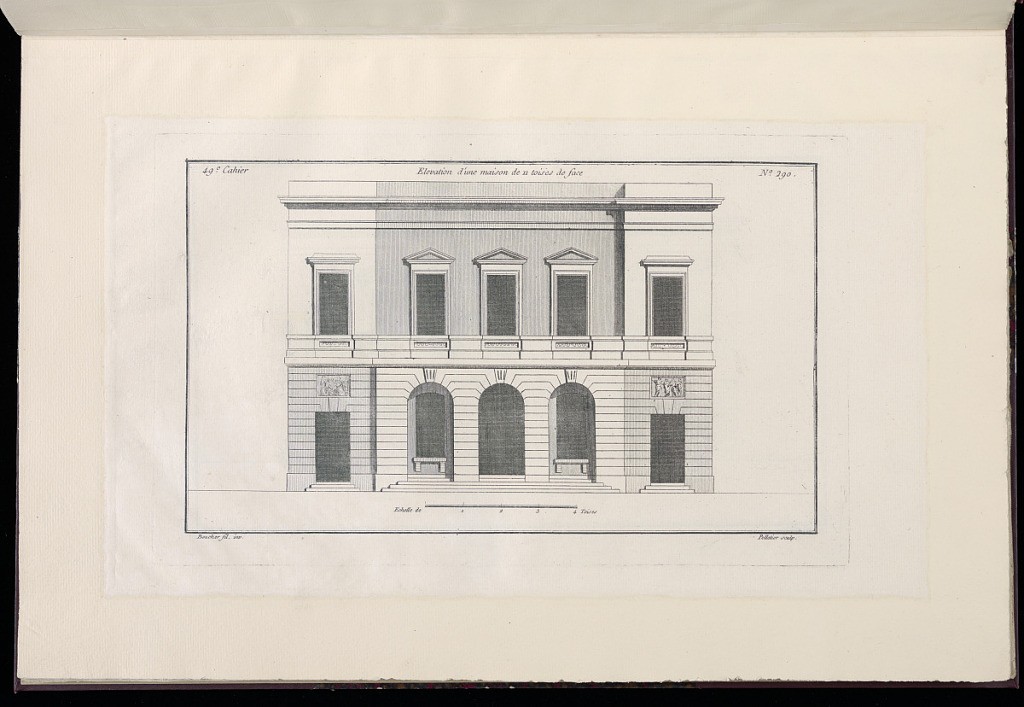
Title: Elevation d'une maison de 11 toises de face
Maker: Juste-François Boucher, French, 1736 – 1782
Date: ca. 1775
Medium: Engraving on off white laid paper
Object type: Print
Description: Elevation of a house with a facade decorated with pediments and bas-reliefs. The building is 11 toises; 1 toise is the equivalent of about 3.799 square meters. The plate is signed